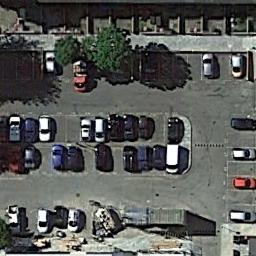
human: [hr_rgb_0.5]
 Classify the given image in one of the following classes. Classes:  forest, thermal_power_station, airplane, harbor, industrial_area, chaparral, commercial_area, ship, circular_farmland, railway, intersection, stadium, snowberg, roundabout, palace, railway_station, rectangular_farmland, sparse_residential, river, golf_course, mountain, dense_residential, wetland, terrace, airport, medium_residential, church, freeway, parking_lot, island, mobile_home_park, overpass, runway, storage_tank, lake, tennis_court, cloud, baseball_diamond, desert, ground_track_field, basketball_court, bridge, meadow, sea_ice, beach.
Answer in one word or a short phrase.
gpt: parking_lot